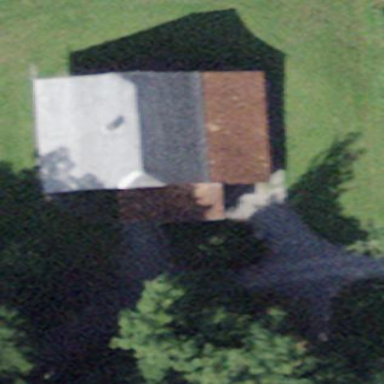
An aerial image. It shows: Hut.